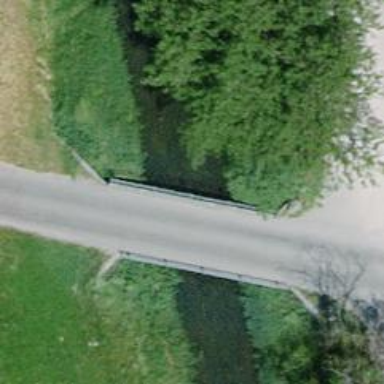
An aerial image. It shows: Unclassified road with bridge.